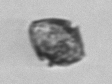
Label: Kryptoperidinium_triquetrum